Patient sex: F
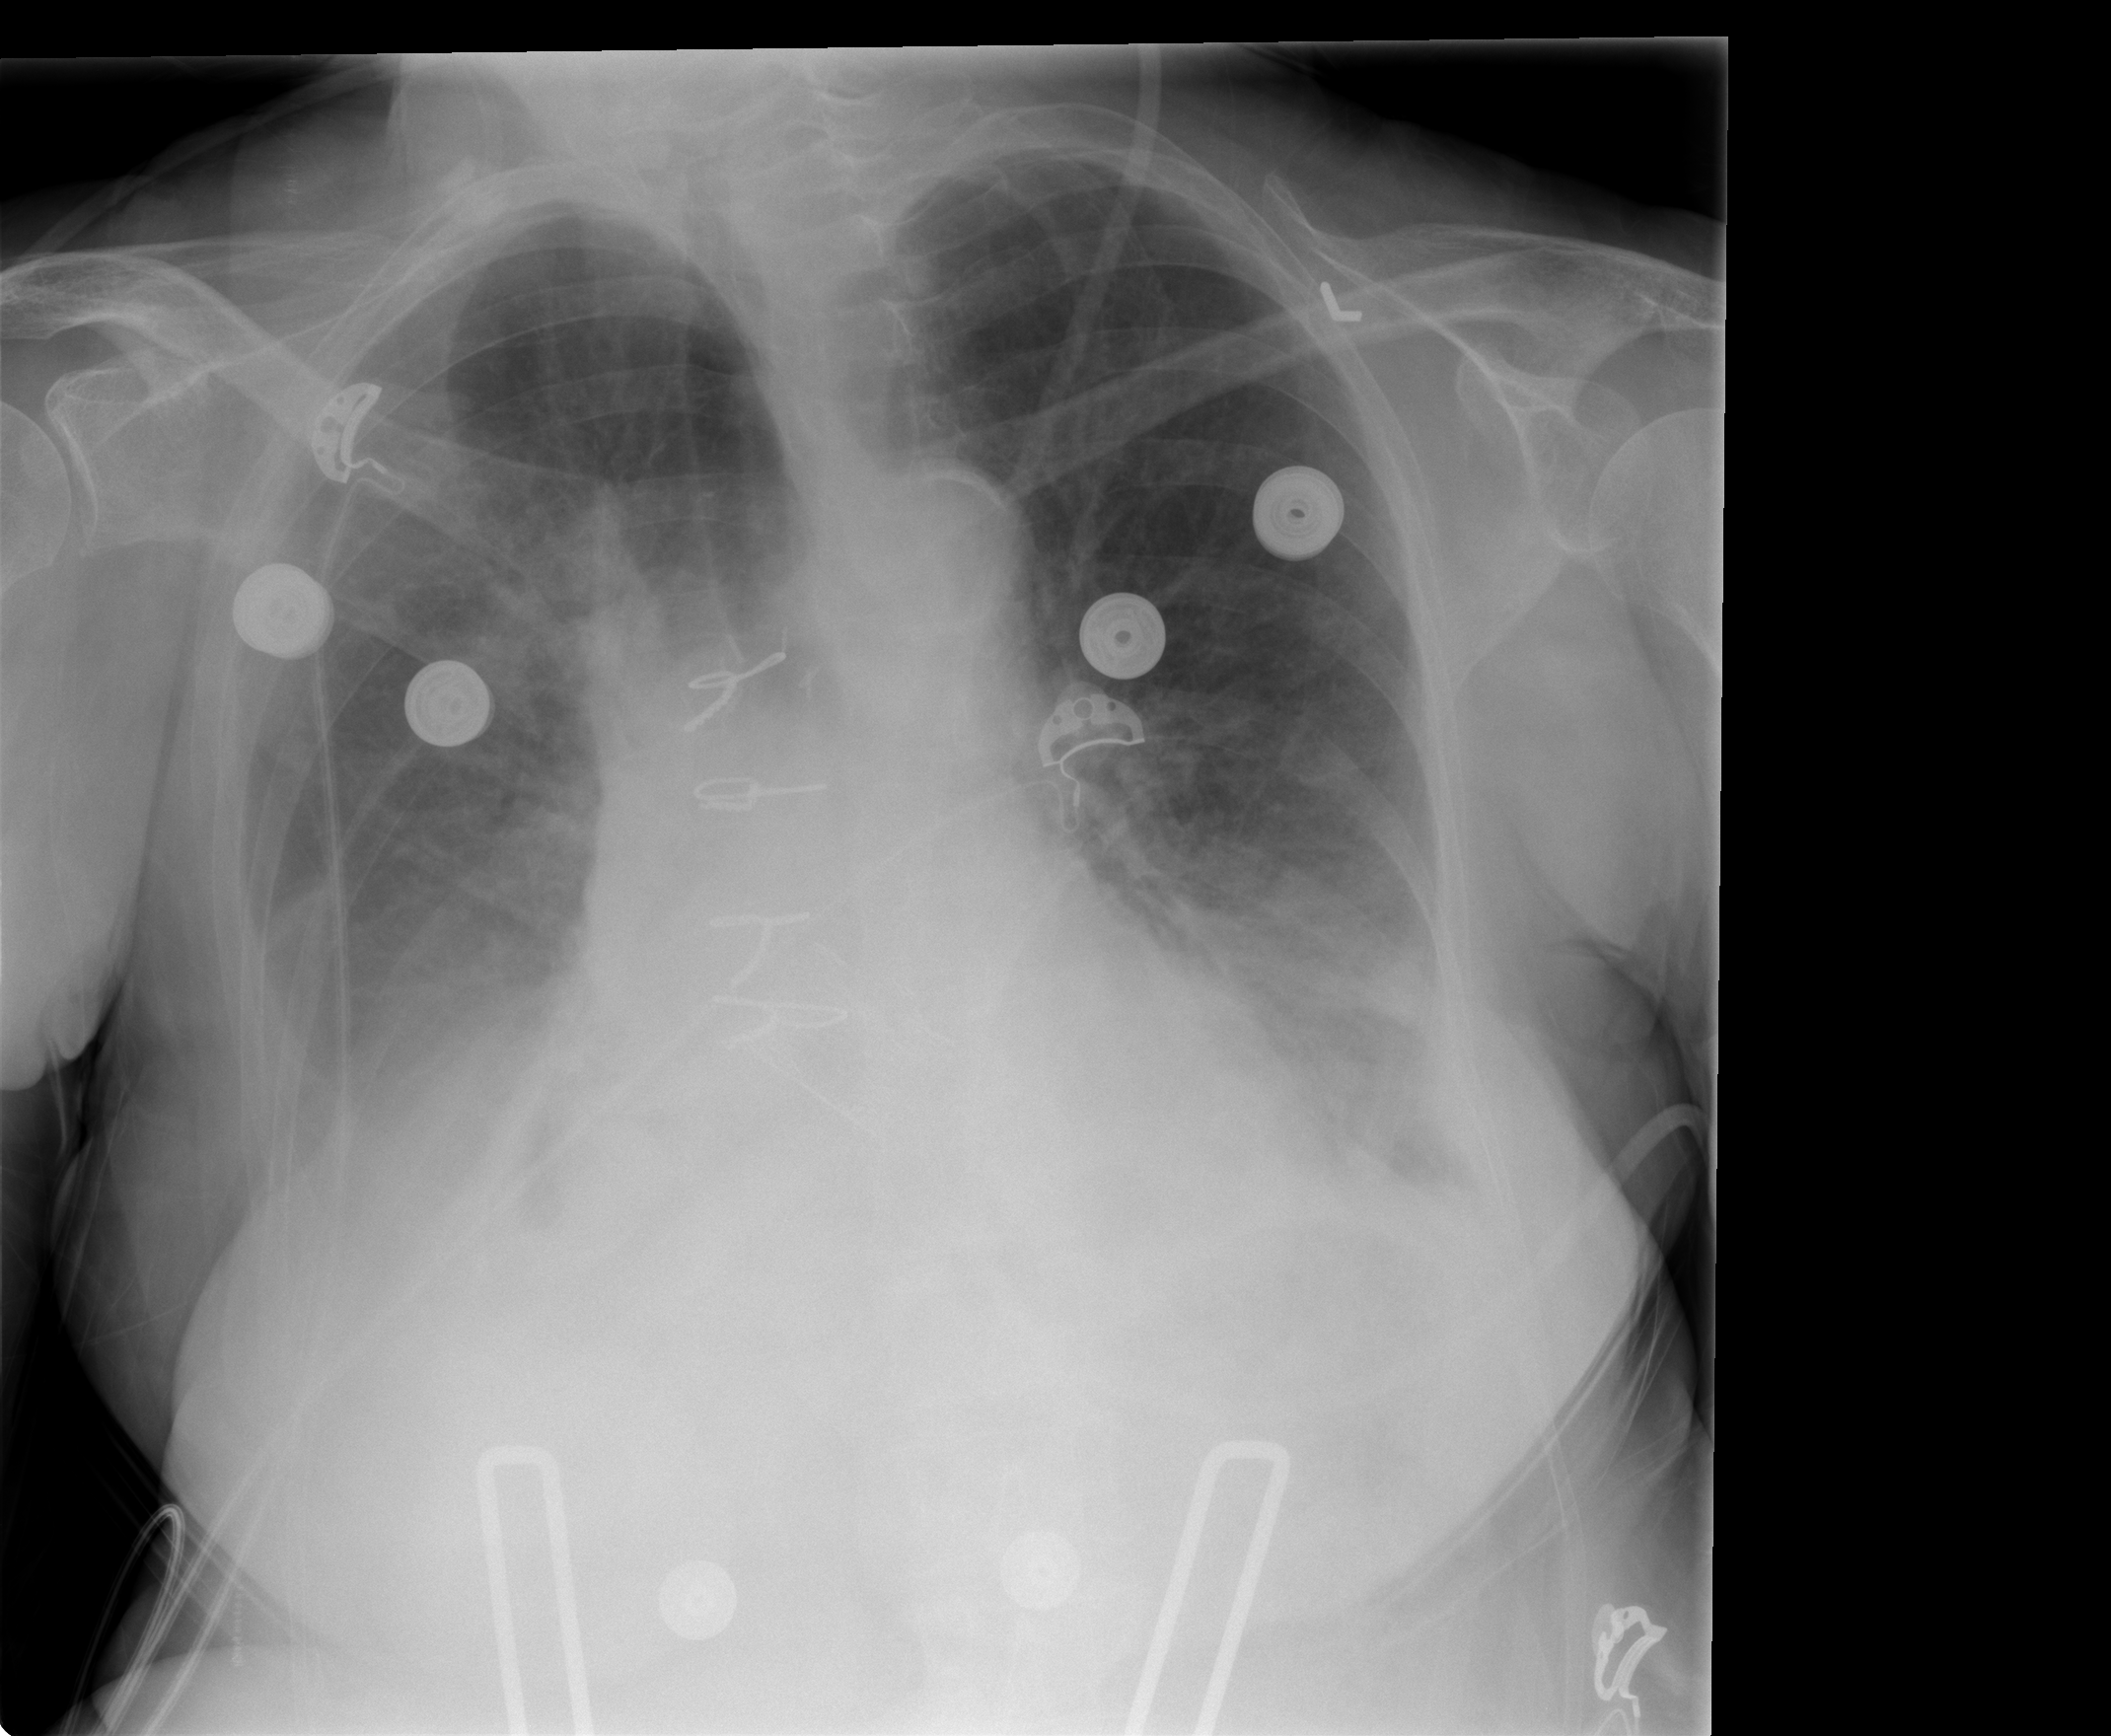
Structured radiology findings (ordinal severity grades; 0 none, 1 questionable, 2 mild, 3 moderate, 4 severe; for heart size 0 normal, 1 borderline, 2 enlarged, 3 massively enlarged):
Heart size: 1
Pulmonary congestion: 2
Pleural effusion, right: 3
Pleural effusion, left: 2
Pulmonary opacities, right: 1
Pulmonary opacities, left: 0
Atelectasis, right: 2
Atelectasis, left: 2